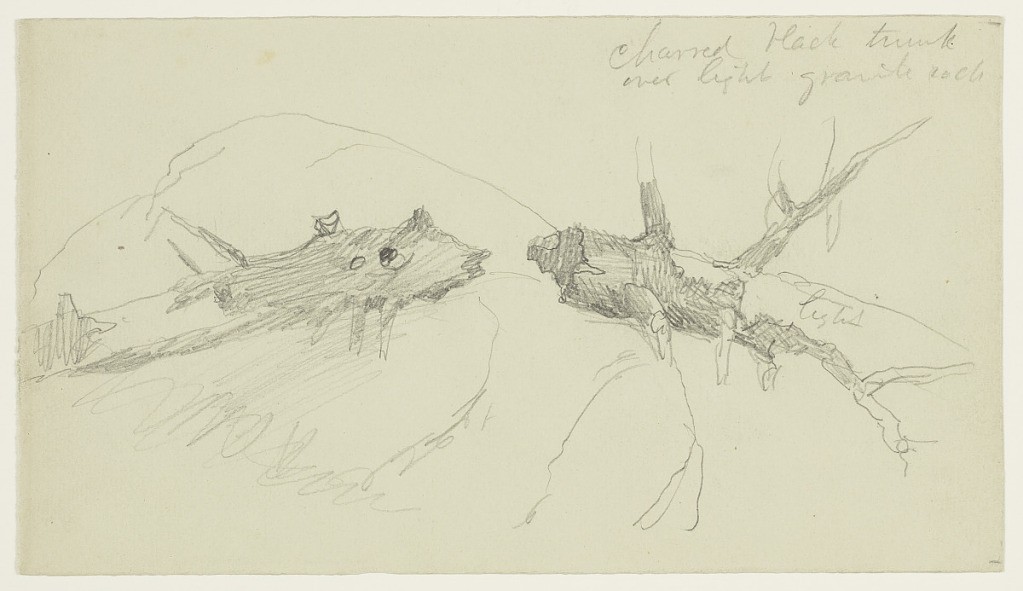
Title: Broken Tree upon a Boulder
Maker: Frederic Edwin Church, American, 1826–1900
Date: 1870–85
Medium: Graphite on light green wove paper
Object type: Drawing
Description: Landscape sketch showing the burn trunk of a tree broken over a large, granite boulder. Shown at center, the fracture in the tree occurs at the darkest, most charred point the tree, whose two broken halves are angled downward at left and right. Rough, broken branches extend outward from the trunk throughout. A large, round boulder beneath the tree supports its two decays halves.